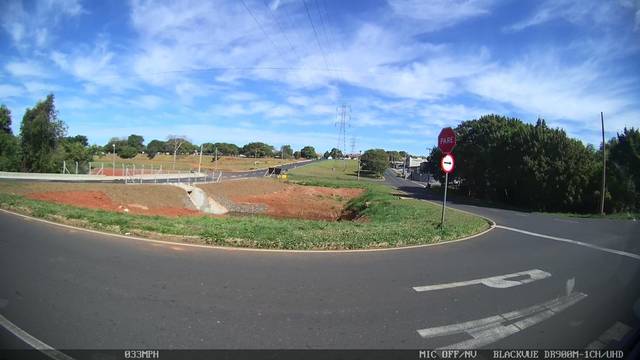
Region: Brazil
Coordinates: -20.842, -49.362